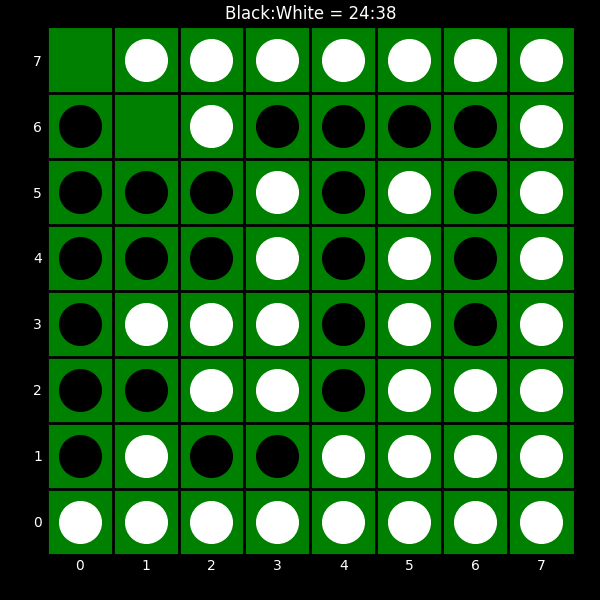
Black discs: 24
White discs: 38